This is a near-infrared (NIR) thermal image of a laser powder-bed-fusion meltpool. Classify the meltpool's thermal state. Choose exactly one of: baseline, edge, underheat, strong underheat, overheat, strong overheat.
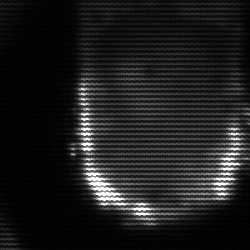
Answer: baseline